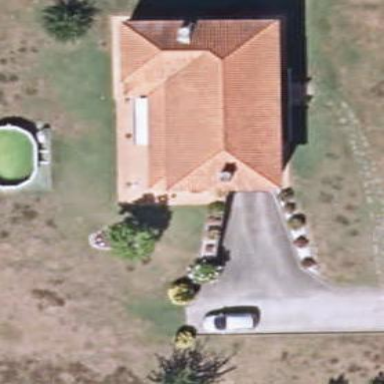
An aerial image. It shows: Simple house.